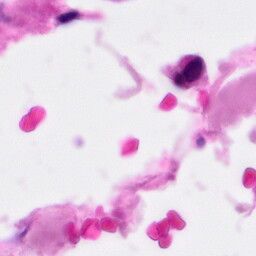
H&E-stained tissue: Pancreatic